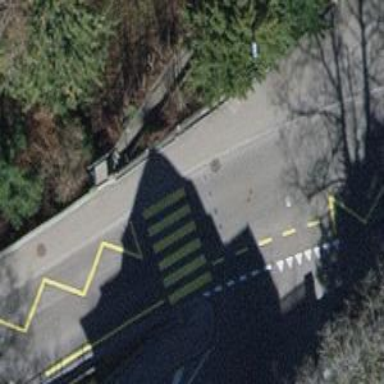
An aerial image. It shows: Unmarked crossing with zebra crossing reference.